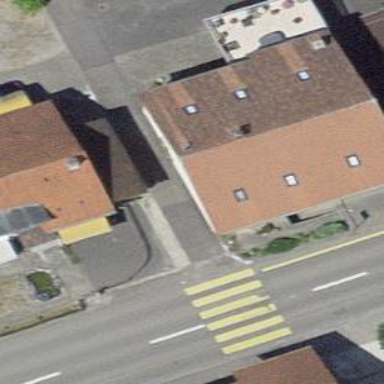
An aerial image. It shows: Building with tile roof.